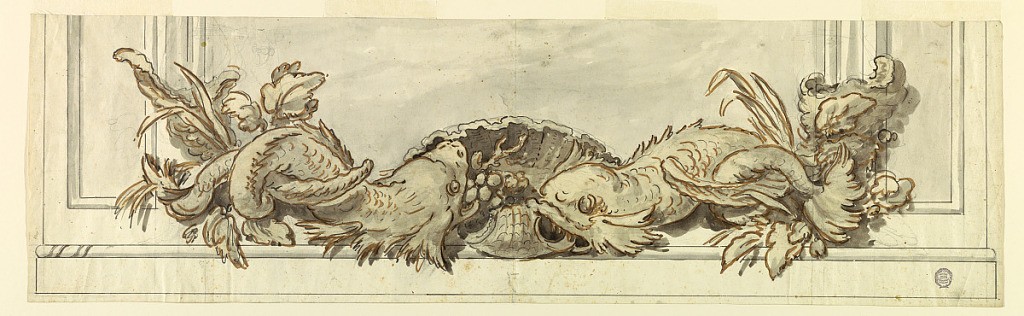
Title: Project for a Frame
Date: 1740–1770
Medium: Black chalk, pen and ink, brush and bistre on paper
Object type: Drawing
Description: Ornament with two dolphins eating from a central shell. Seaweed women into their tails on either end.